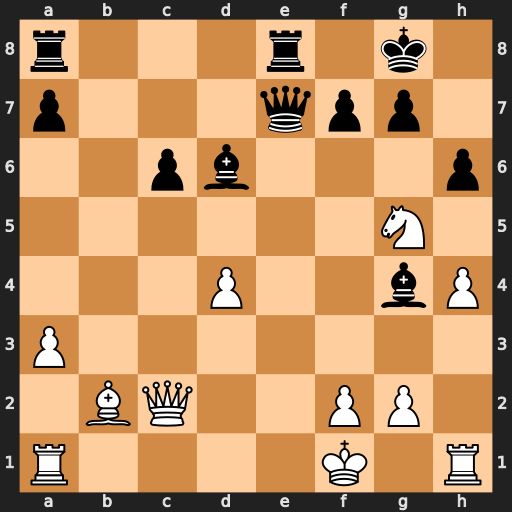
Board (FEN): r3r1k1/p3qpp1/2pb3p/6N1/3P2bP/P7/1BQ2PP1/R4K1R
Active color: w
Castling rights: -
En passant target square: -
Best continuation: Qh7+ Kf8 Qh8#